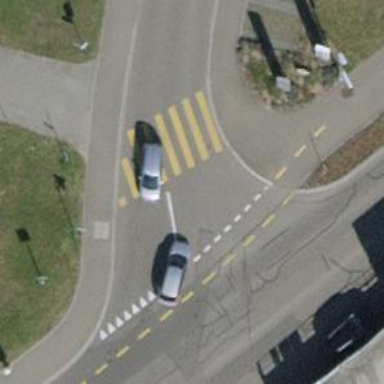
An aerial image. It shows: Marked road crossing.